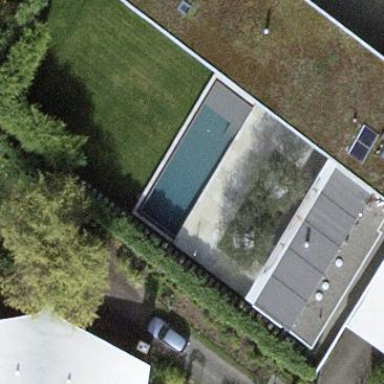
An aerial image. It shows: Outdoor swimming pool in leisure land.